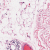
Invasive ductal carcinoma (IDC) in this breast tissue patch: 0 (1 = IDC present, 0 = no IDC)